Question: THE PROBLEM IS SOLVED: I specified 'right: 0px' instead of 'top: 0px'...
I have a problem with CSS' 'position: fixed;' both in Firefox (6.0.2), Chromium (12.0.742.112) and Konqueror (4.6.2). Consider the following example:
'''
<!DOCTYPE html PUBLIC "-//W3C//DTD XHTML 1.0 Strict//EN" "http://www.w3.org/TR/xhtml1/DTD/xhtml1-strict.dtd">
<html xmlns="http://www.w3.org/1999/xhtml" dir="ltr" lang="en-US">
<body>
<div style="background: grey; position: fixed; left: 0px; right: 0px; width: 100%; height: 100%;">
...
</div>
<div id="page2" style="margin: 50px;">
test
</div>
</body>
</html>
'''
My aim is that the first '<div>' is concealing the whole viewport, but in all three browsers, it does not occludes the topmost 50+x pixels -- which is exactly the top margin of the second '<div>'. Can anyone tell me what the problem is and how I can fix this without dirty hacks?
Note that inserting any text between the first and the second '<div>' decreases the problem in the sense that only the topmost x picels are not occluded, which also can be removed by adding 'style="margin: 0px;"' to the '<body>' tag. The result of the above sample code as well as the version with an "x" added between the two '<div>''s in Konqueror can be seen
here:
Thanks a lot in advance!
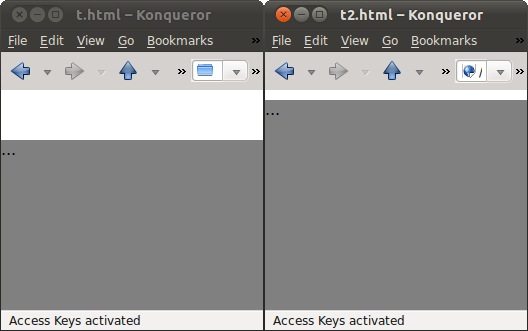
Answer: You have not specified 'top: 0' on the fixed-position div. Why not?